Question: I like to center a CSS3 hexagon inside a div (have a look on the Screenshot below). I use the Foundation Framework, so the Hexagon is wrapped by a column-wrapper (in these case with the class "warpper").
My CSS:
'''
.wrapper {
width: 1000px;
}
.hexagon {
position: relative;
width: 300px;
height: 173.21px;
margin: 86.60px 0;
background-image: url(http://csshexagon.com/img/meow.jpg);
background-size: auto 346.4102px;
background-position: center;
}
.hexTop,
.hexBottom {
position: absolute;
z-index: 1;
width: 212.13px;
height: 212.13px;
overflow: hidden;
-webkit-transform: scaleY(0.5774) rotate(-45deg);
-ms-transform: scaleY(0.5774) rotate(-45deg);
transform: scaleY(0.5774) rotate(-45deg);
background: inherit;
left: 43.93px;
}
/*counter transform the bg image on the caps*/
.hexTop:after,
.hexBottom:after {
content: "";
position: absolute;
width: 300.0000px;
height: 173.20508075688775px;
-webkit-transform: rotate(45deg) scaleY(1.7321) translateY(-86.6025px);
-ms-transform: rotate(45deg) scaleY(1.7321) translateY(-86.6025px);
transform: rotate(45deg) scaleY(1.7321) translateY(-86.6025px);
-webkit-transform-origin: 0 0;
-ms-transform-origin: 0 0;
transform-origin: 0 0;
background: inherit;
}
.hexTop {
top: -106.0660px;
}
.hexTop:after {
background-position: center top;
}
.hexBottom {
bottom: -106.0660px;
}
.hexBottom:after {
background-position: center bottom;
}
.hexagon:after {
content: "";
position: absolute;
top: 0.0000px;
left: 0;
width: 300.0000px;
height: 173.2051px;
z-index: 2;
background: inherit;
}
'''
My Full-Code on JSFiddle: <URL>

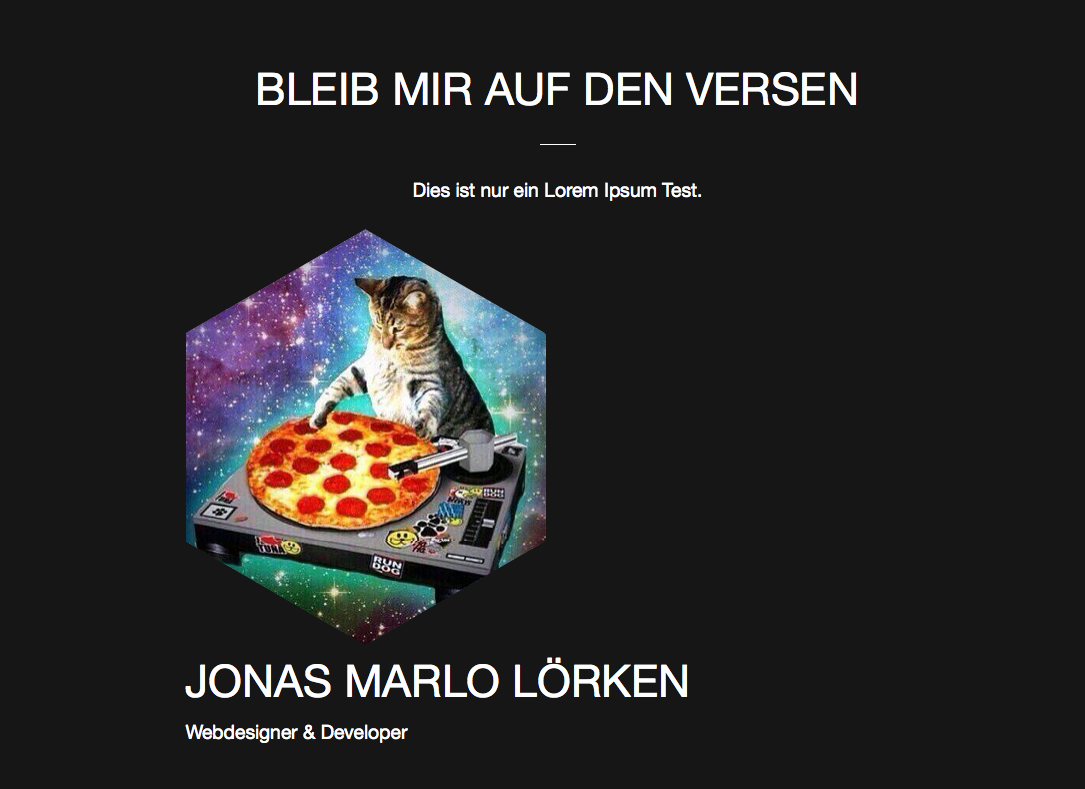
Answer: You can add 'auto' to 'margin' <URL>
'''
.hexagon {
position: relative;
width: 300px;
height: 173.21px;
margin: 86.60px auto;/*replace 0 with auto here*/
background-image: url(http://csshexagon.com/img/meow.jpg);
background-size: auto 346.4102px;
background-position: center;
}
'''